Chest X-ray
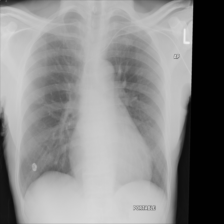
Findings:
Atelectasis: negative
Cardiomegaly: negative
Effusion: negative
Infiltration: negative
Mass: negative
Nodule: negative
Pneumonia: negative
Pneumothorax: negative
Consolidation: negative
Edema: negative
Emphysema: negative
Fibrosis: negative
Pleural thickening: negative
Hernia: negative